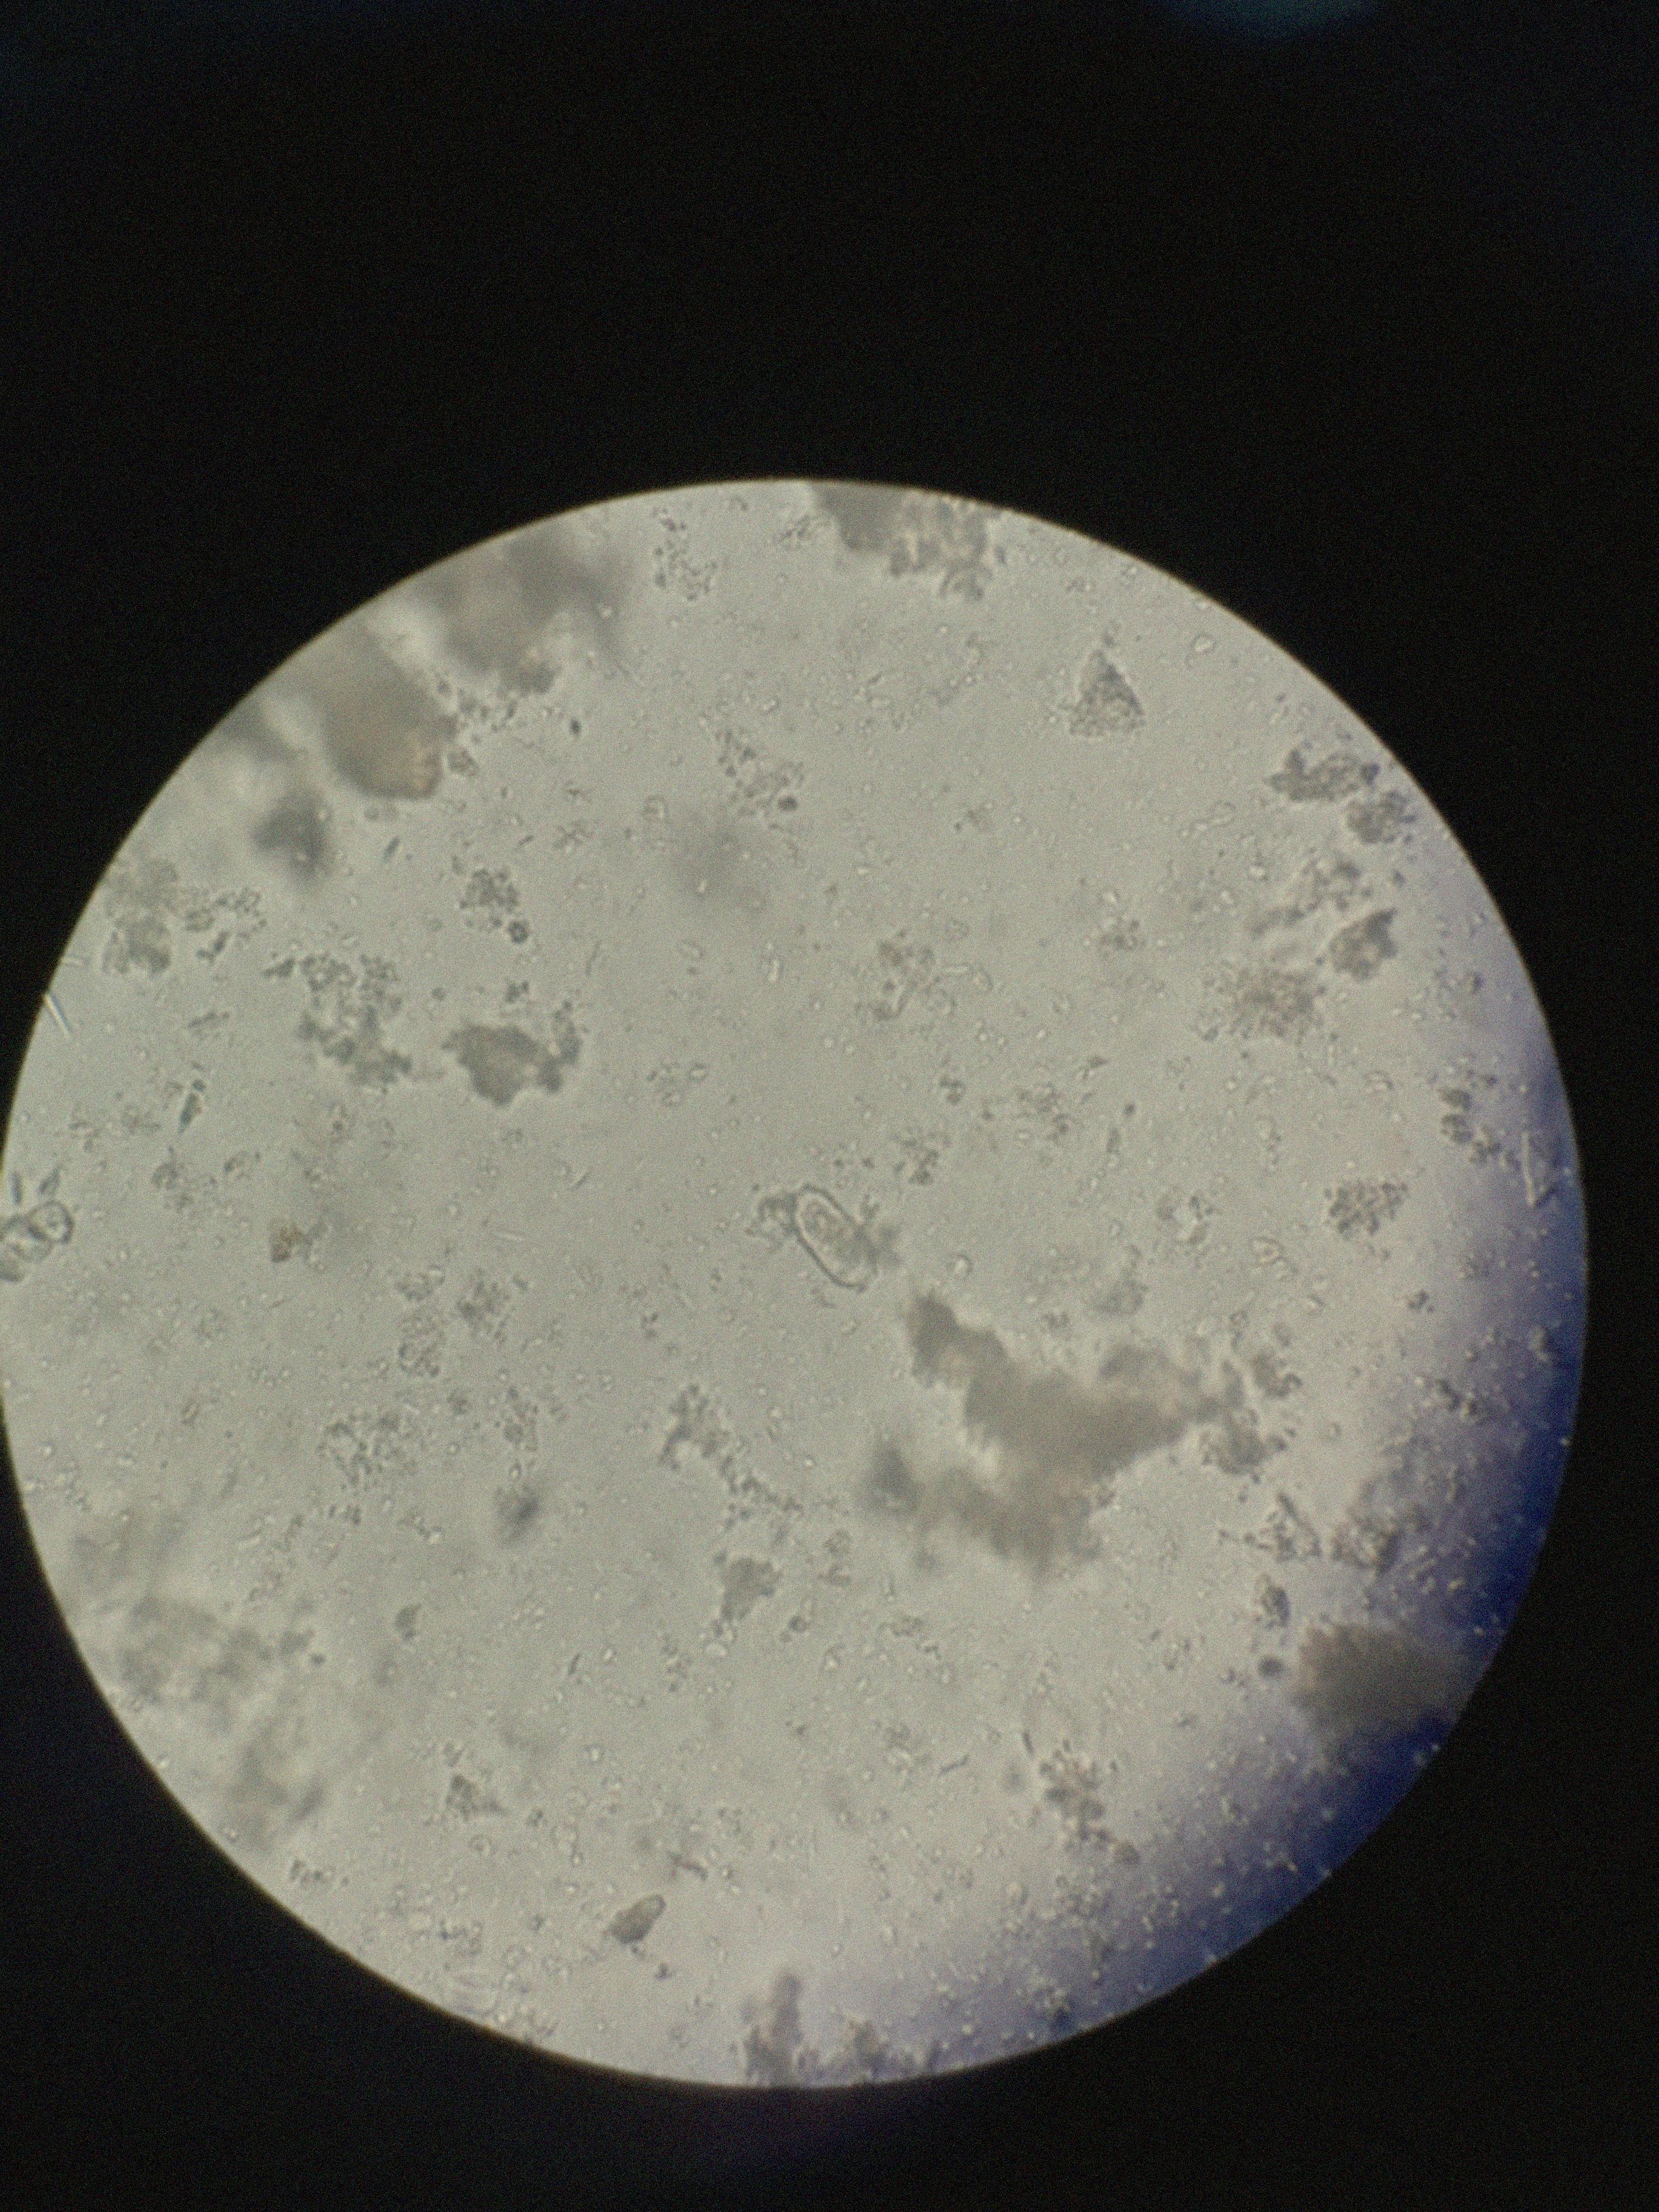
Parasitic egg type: Capillaria philippinensis